Question: I am using Highcharts and want to create a bubble chart who's entries are all in a straight line at equally depreciating bubble sizes. The trick is making it so there is hardly any space inbetween the bubbles. Like this

Is there an easy way to do this besides writing some sort of algorithm to place it along the x-axis at a certain point?
Thanks a lot.
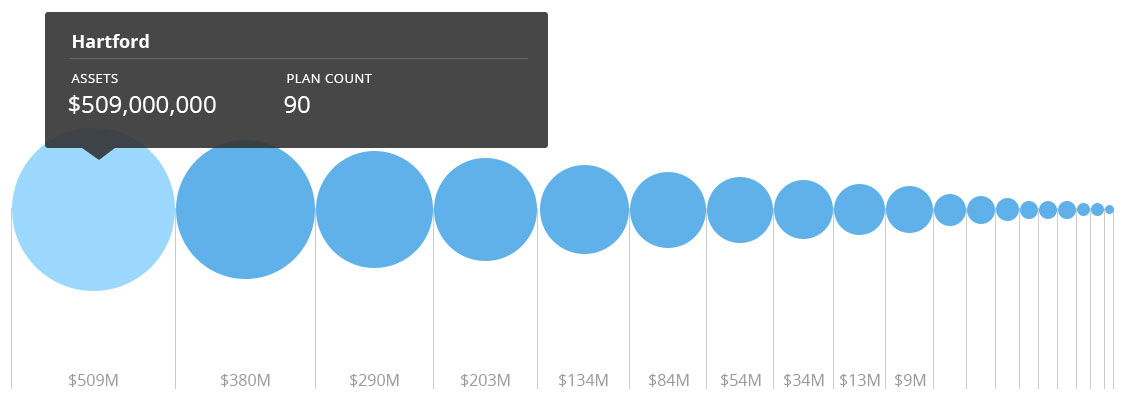
Answer: There is not a built in option for this, no. You'd have to calculate the size/x axis relationship yourself.
On the other hand, I feel obligated to point out that this is terrible way to present data.
Popular, but terrible.
The less popular but much better alternative is a simple horizontal bar chart, which will allow much better readibility all around.
Some discussion on the reasons why:
- <URL>
---
I set one up manually, just to work out the 'thought process':
- <URL>
The basic idea:
- - - -
If you look through the example, and make sure your pixel width and x axis settings correlate, the math is pretty simple arithmetic. Writing a loop to do it all should only be a little more complicated.
Rough, but works, more or less...
- <URL>
{and once more:
this one accounts for the width of the chart automatically:
- <URL>